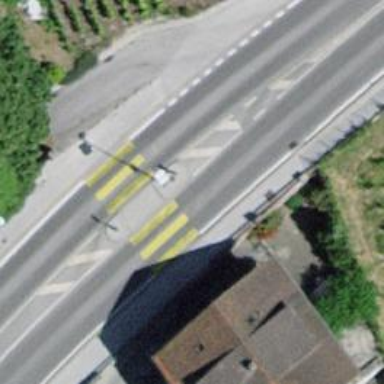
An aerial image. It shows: Zebra crossing on the road.